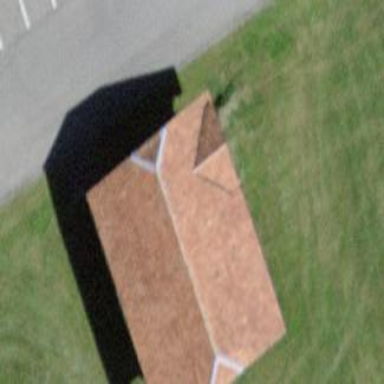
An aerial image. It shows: Barn.